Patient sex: M
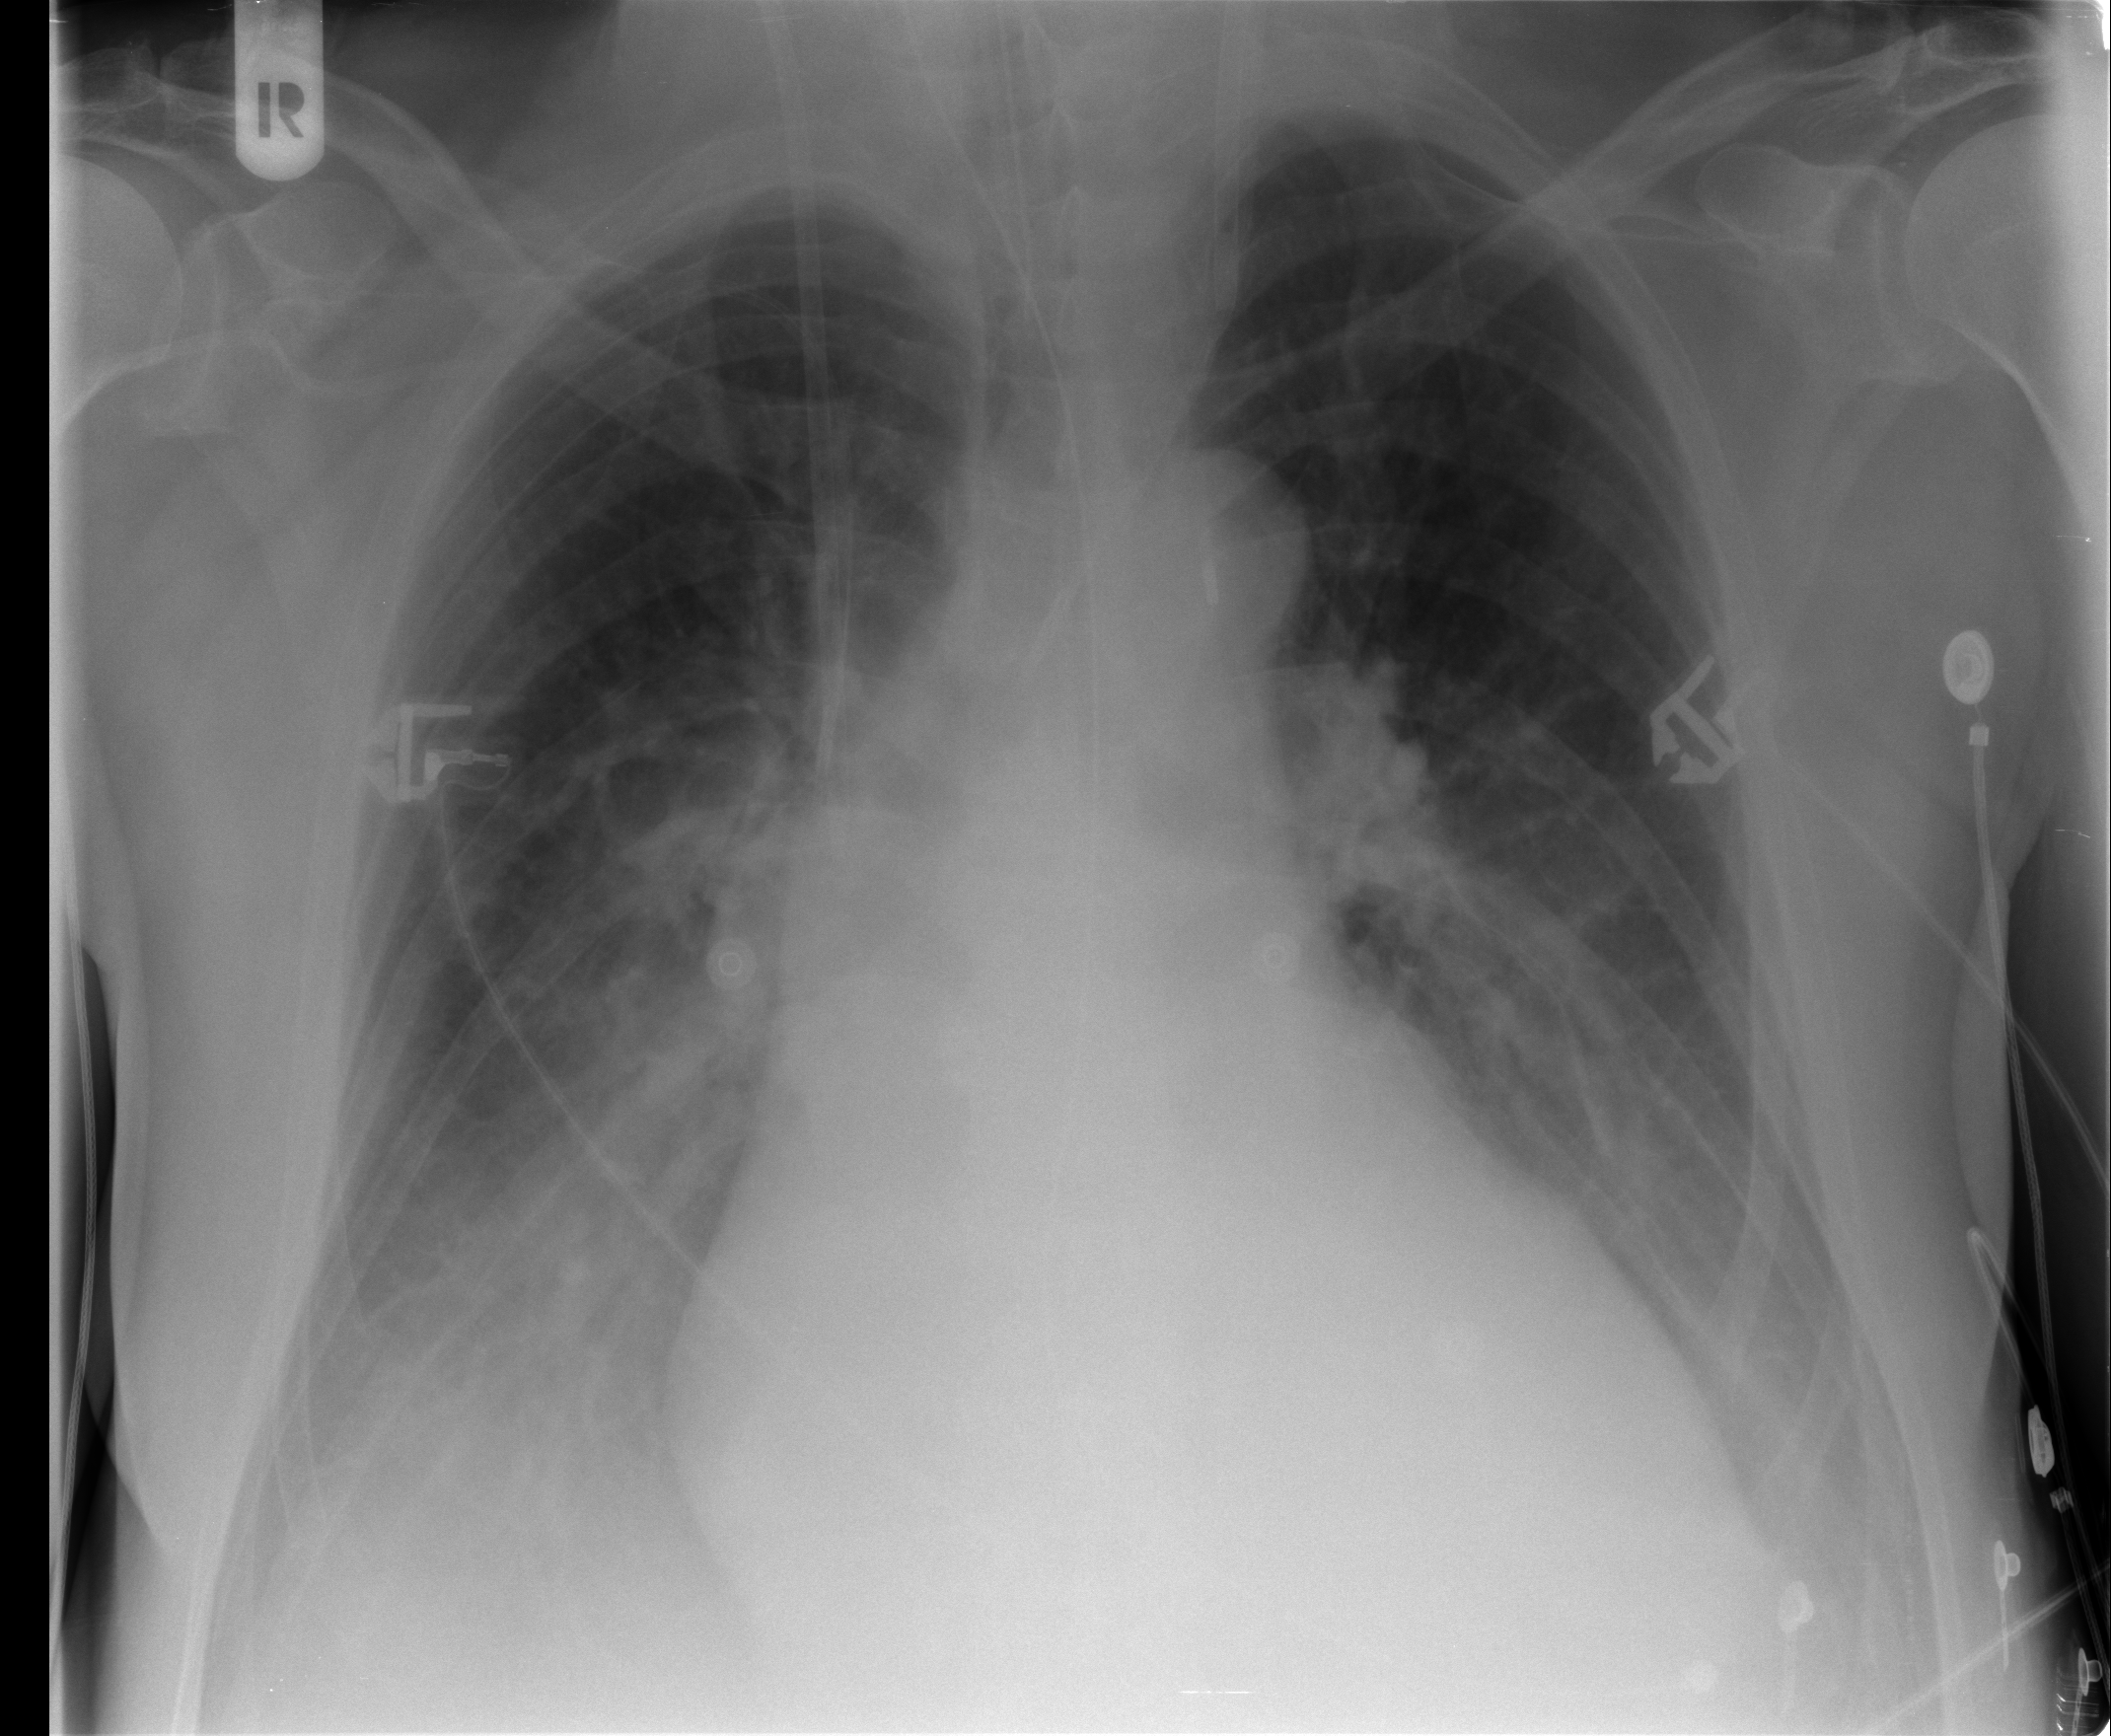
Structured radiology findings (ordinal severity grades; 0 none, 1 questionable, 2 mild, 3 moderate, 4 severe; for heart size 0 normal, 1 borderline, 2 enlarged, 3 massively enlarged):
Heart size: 2
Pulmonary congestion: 0
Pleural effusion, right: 2
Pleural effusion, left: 2
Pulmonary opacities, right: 0
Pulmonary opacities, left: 0
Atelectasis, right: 2
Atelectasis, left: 2